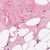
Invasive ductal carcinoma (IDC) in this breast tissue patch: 0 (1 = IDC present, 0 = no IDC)